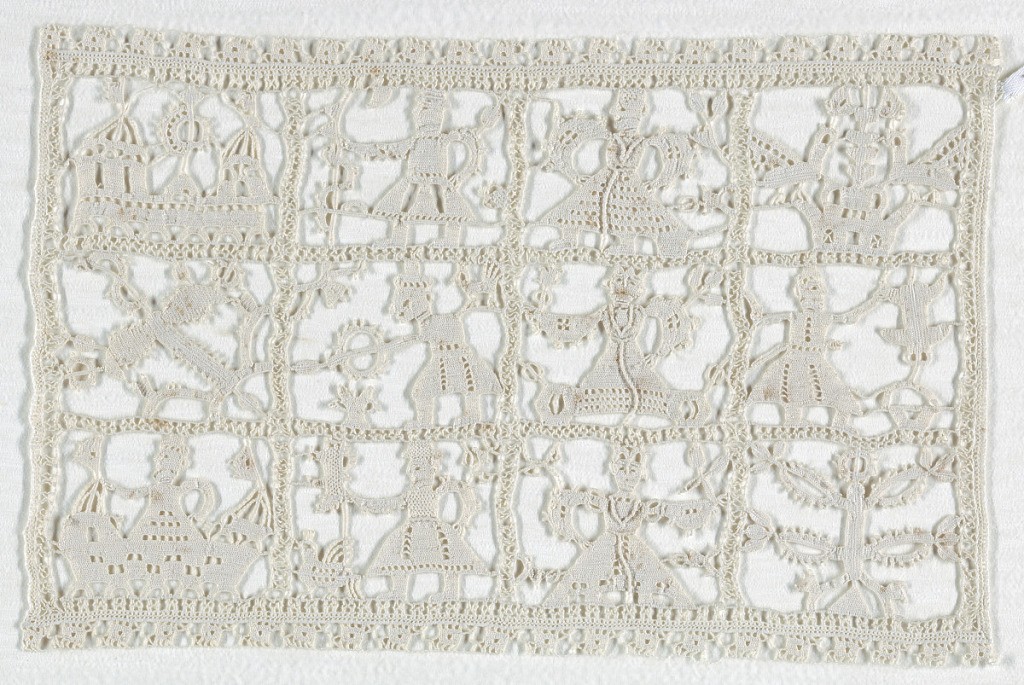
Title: Panel
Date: ca. 1600
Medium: linen Technique: grid of withdrawn element work with needle lace, reticella style
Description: Three horizontal bands depicting scenes from the biblical story in which Judith severs Holoferne's head to save her people.